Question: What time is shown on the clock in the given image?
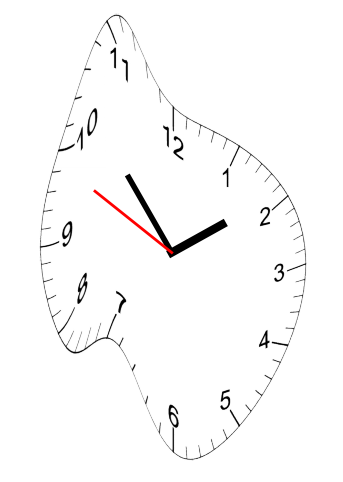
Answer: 01:52:49